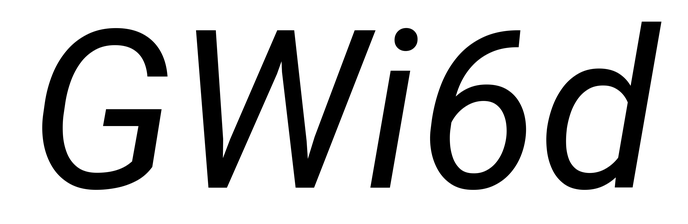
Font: Roboto-Italic_Italic